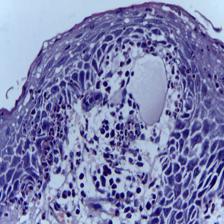
Diagnosis: OSCC